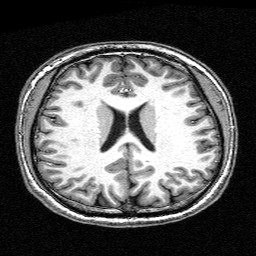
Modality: T1w
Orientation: coronal
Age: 21
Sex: female